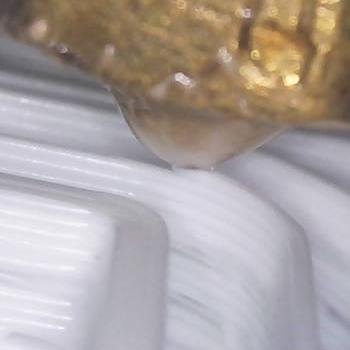
Flow rate: 105%